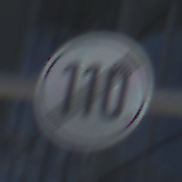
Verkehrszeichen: EndeGeschwindigkeit110
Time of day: MorningAfternoon
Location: Outdoor (Urban)
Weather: PartlyCloudy
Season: NotSpecified
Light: Natural